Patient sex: M
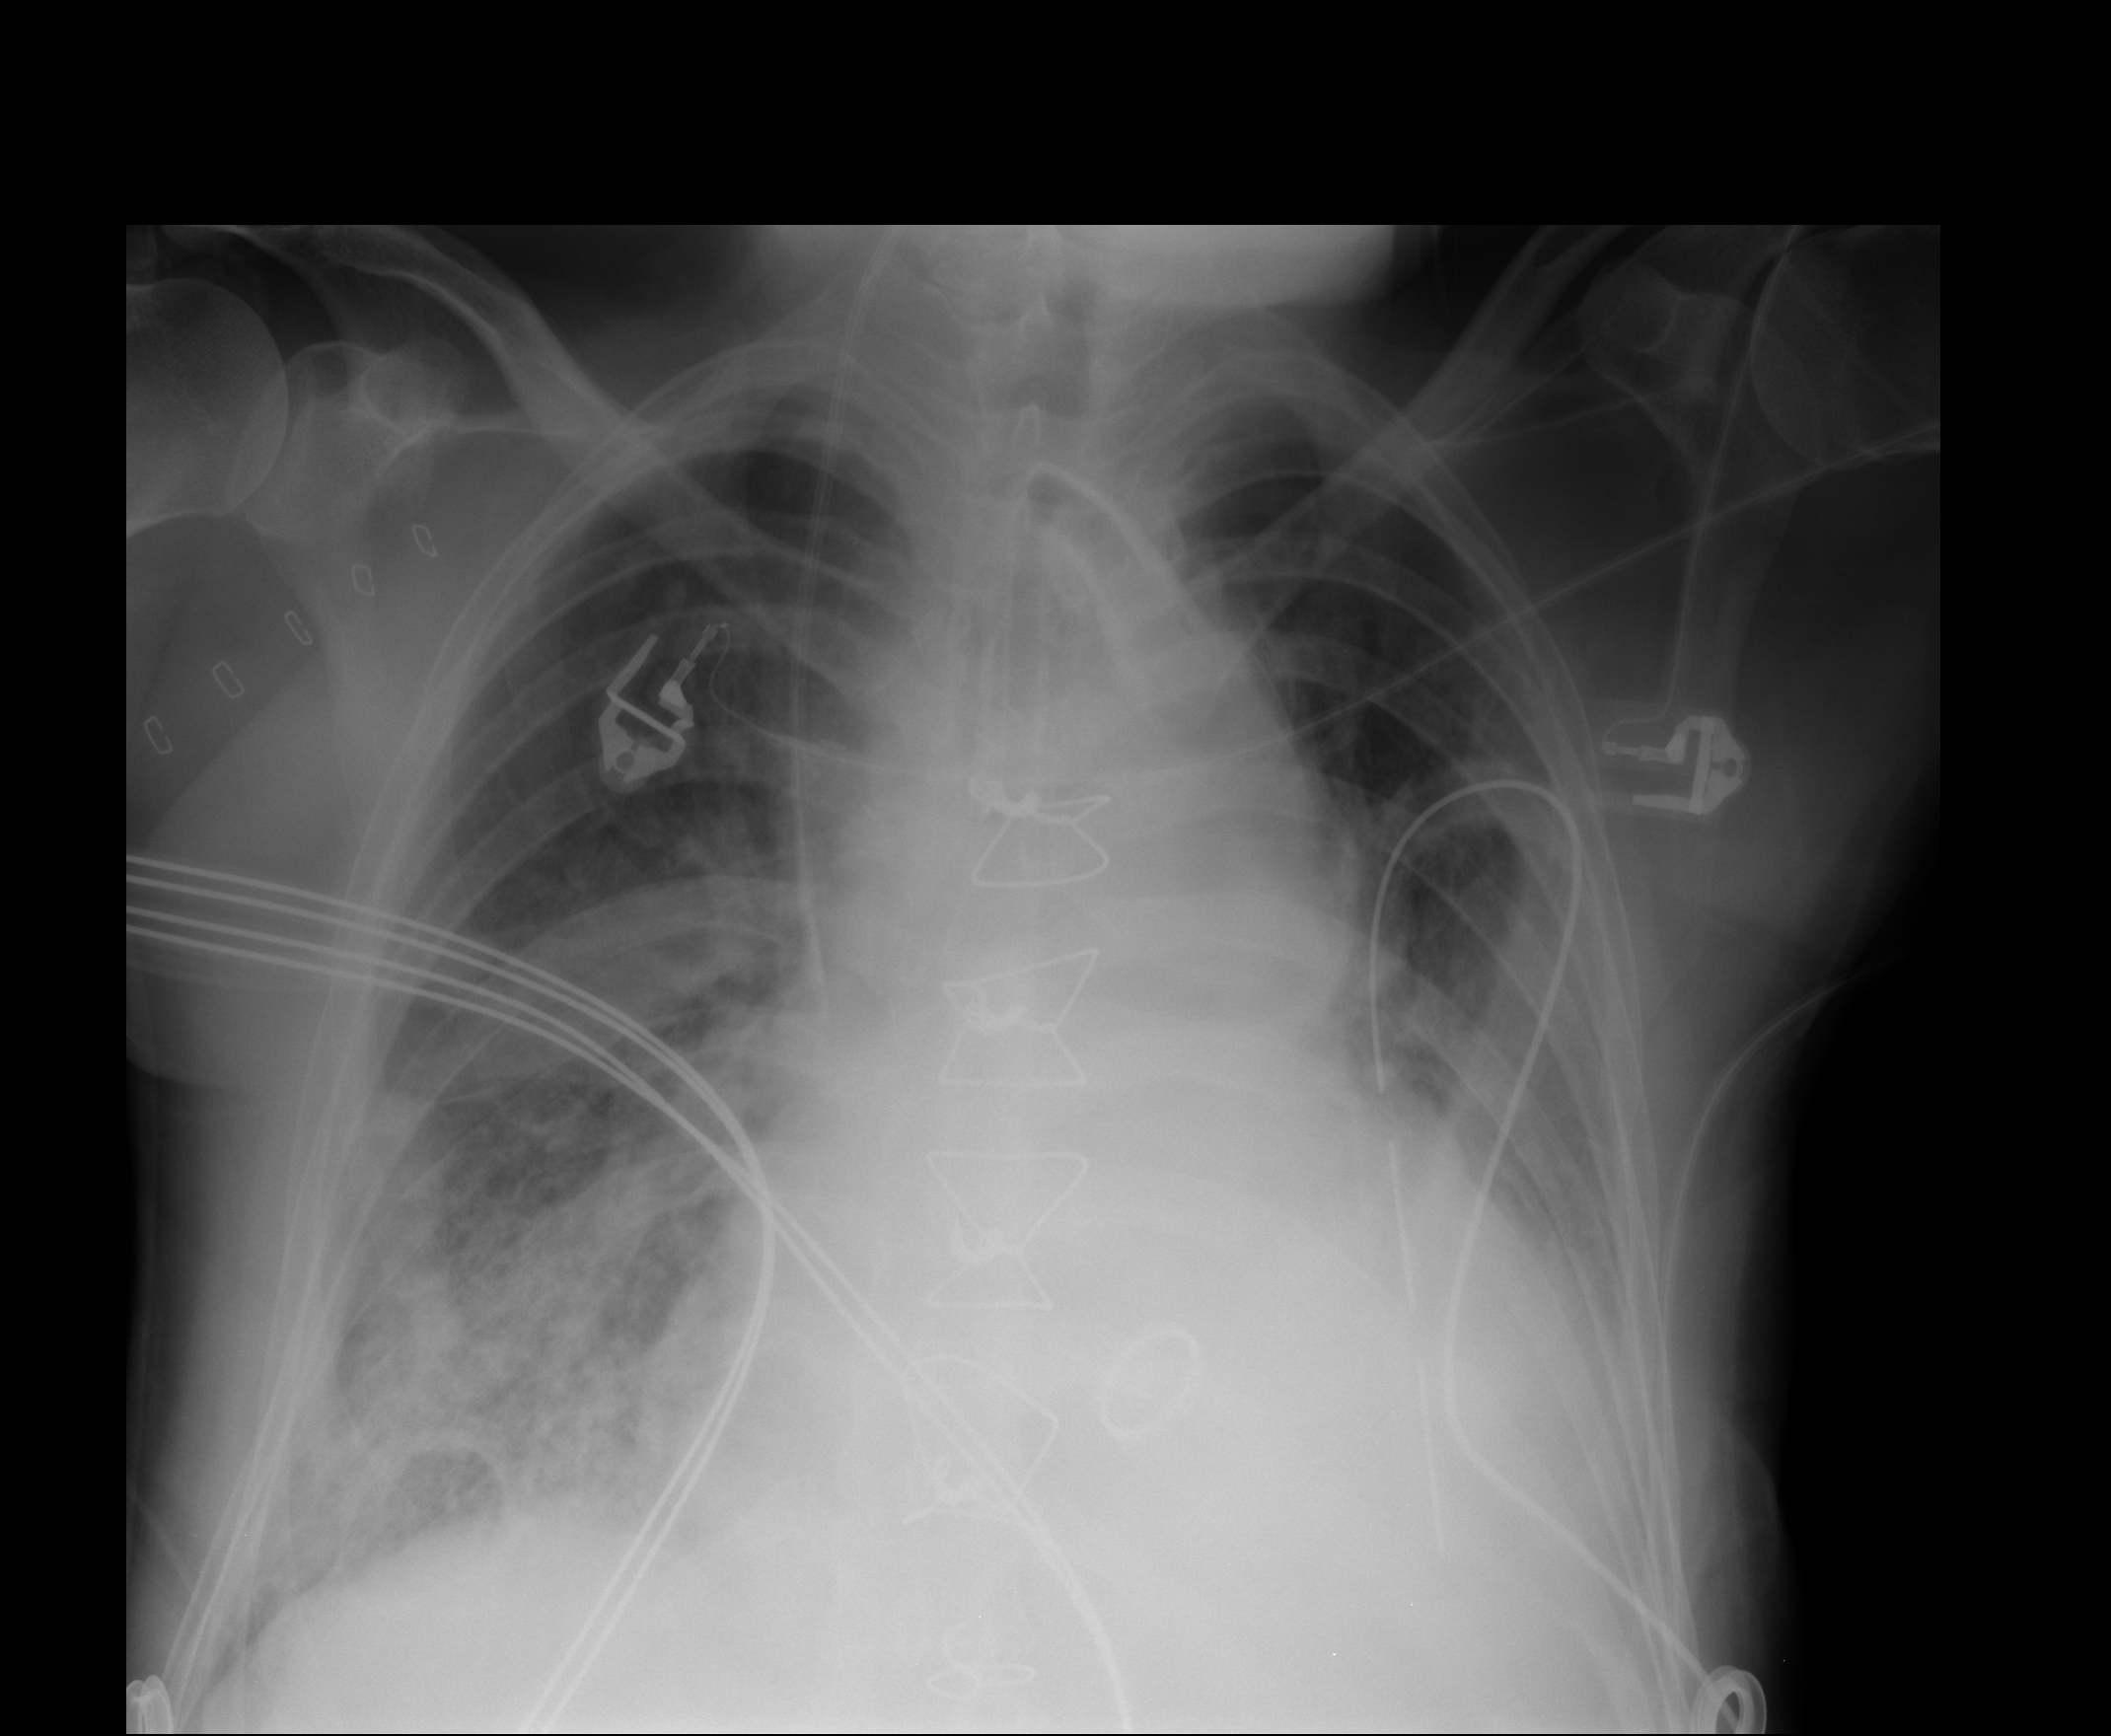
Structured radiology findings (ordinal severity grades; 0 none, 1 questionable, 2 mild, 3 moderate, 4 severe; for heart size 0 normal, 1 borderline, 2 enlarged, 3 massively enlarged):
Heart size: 3
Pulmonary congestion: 2
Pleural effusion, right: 2
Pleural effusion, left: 2
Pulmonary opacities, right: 3
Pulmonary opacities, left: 2
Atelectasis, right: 3
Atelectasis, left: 2